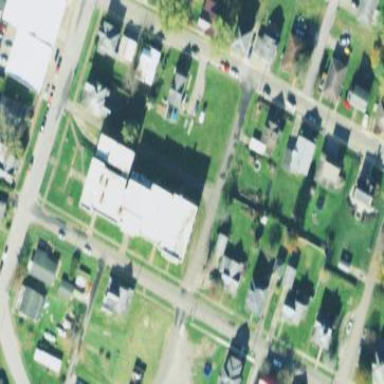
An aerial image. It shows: School building.